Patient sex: M
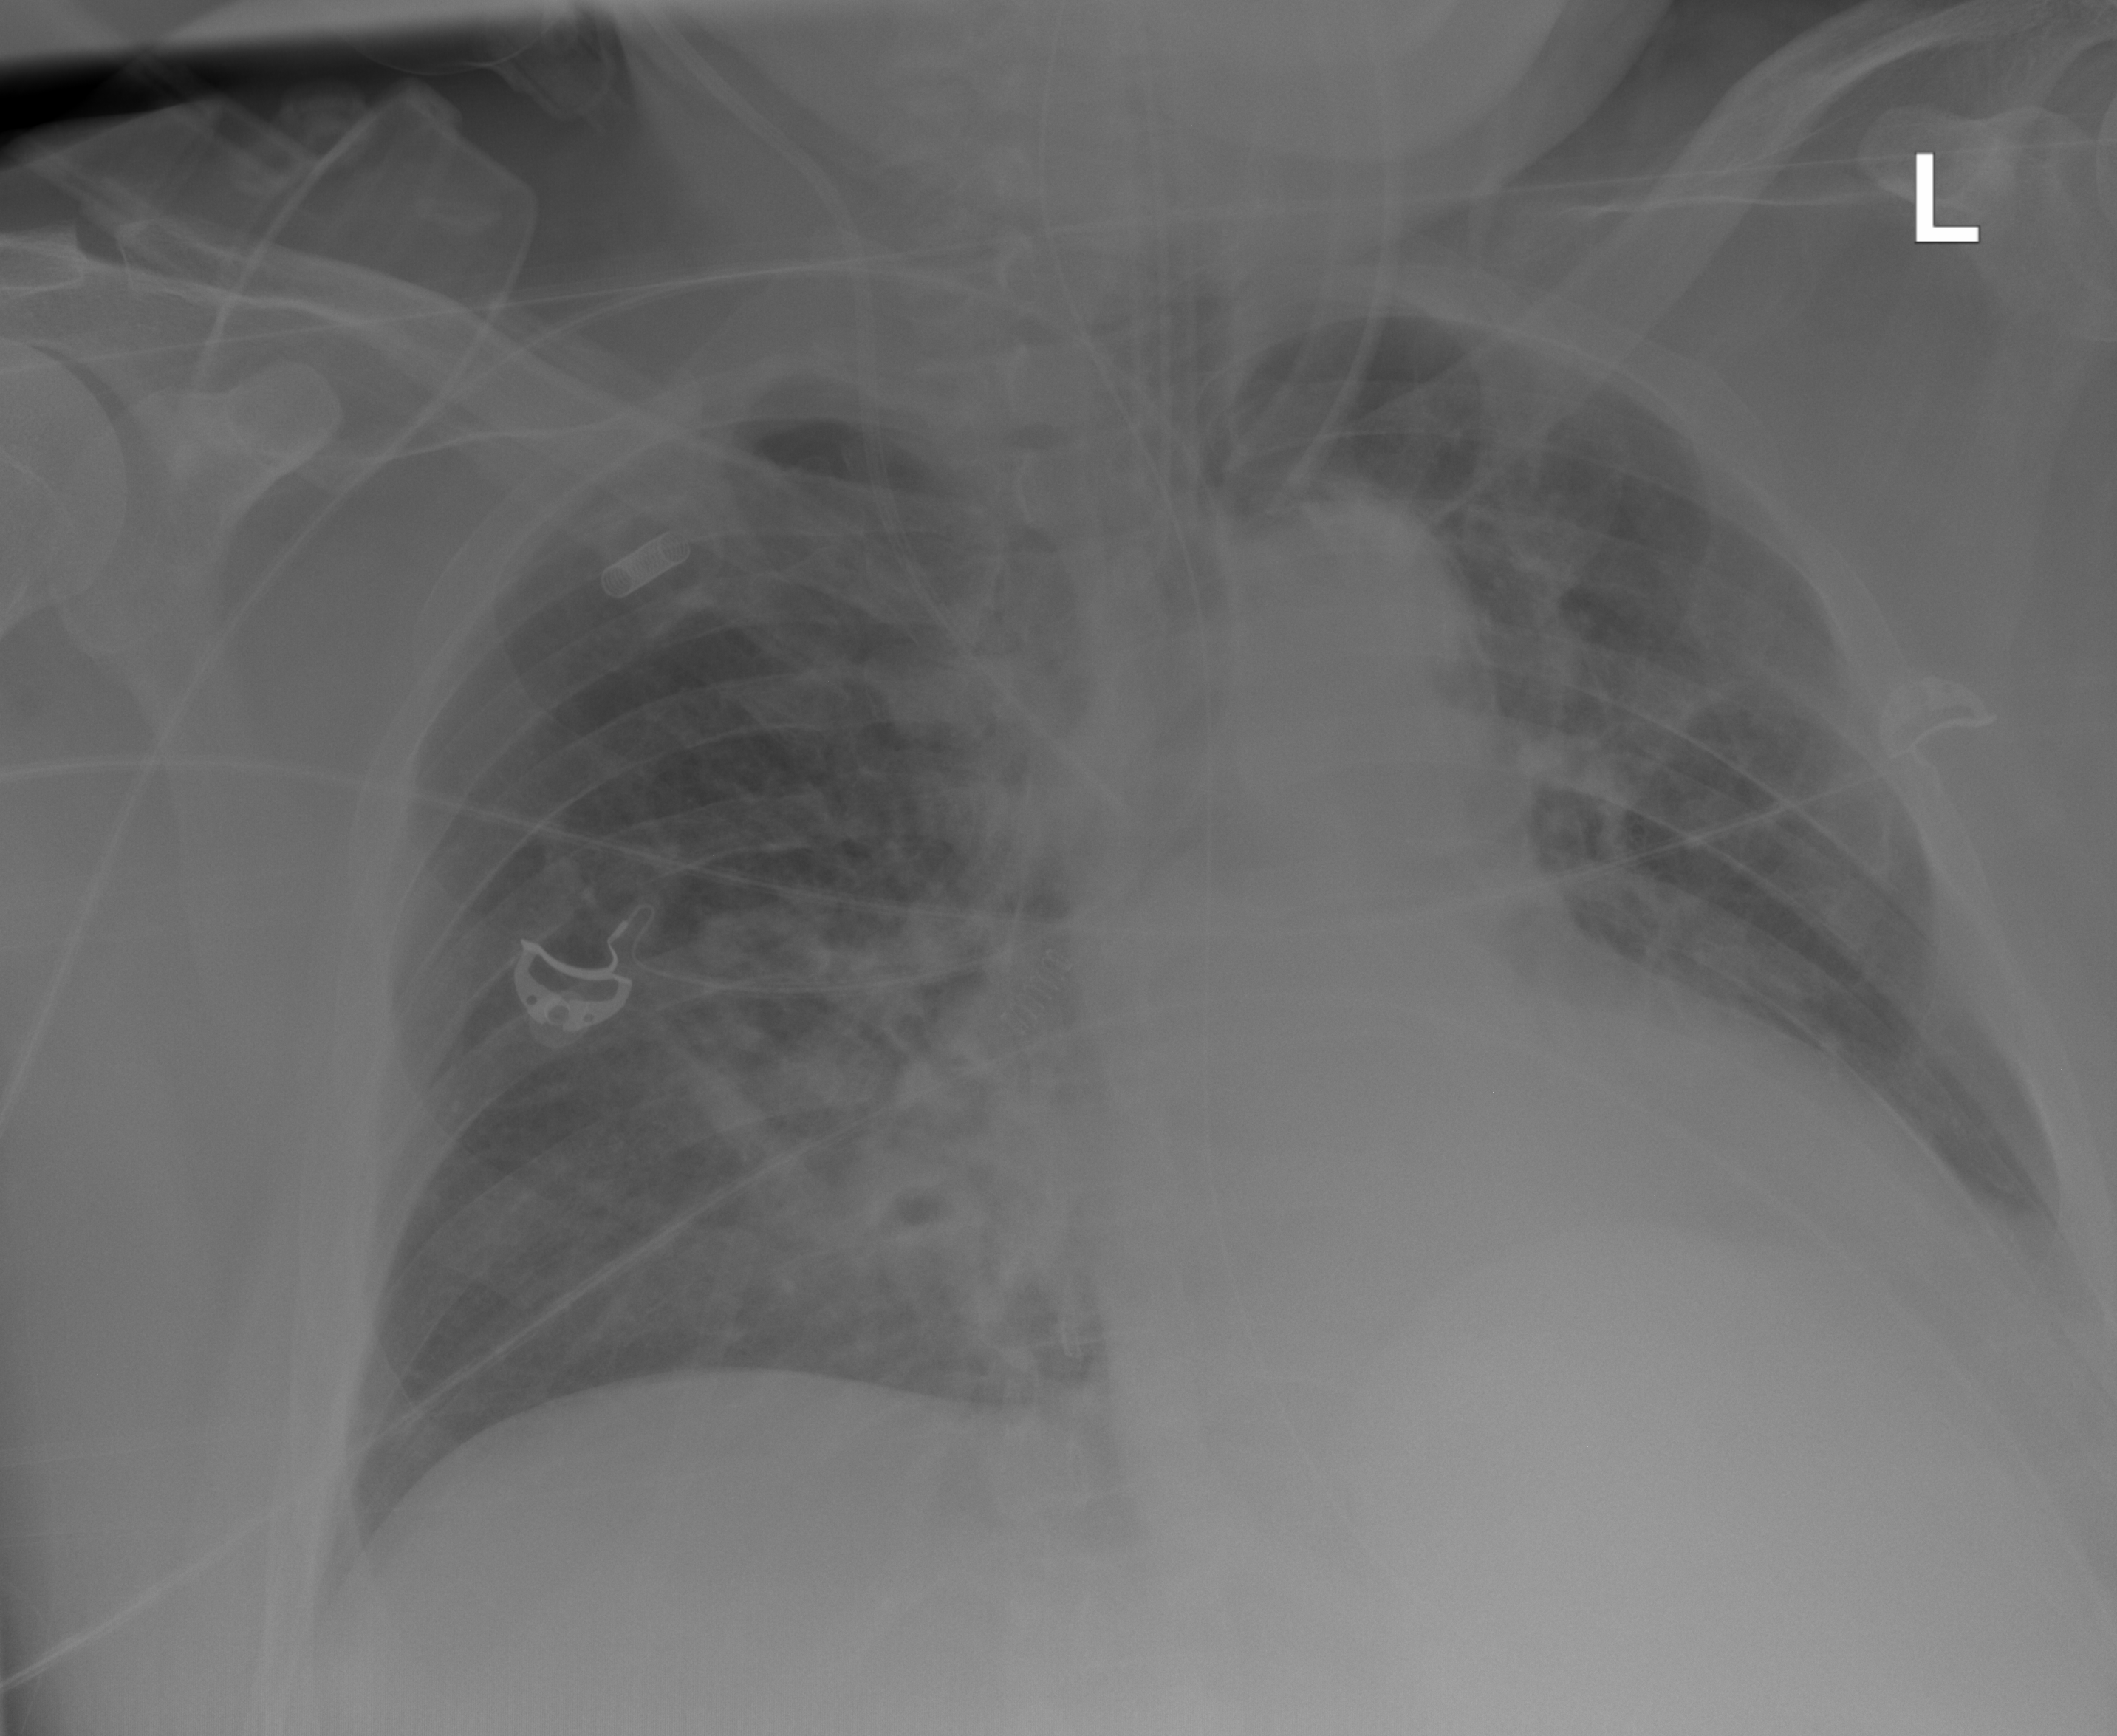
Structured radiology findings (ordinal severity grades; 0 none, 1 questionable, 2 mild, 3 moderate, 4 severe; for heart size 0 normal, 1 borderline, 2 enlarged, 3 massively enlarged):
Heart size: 2
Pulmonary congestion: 1
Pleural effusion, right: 0
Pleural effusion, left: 1
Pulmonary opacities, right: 2
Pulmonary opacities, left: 0
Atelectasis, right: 0
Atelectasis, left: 0